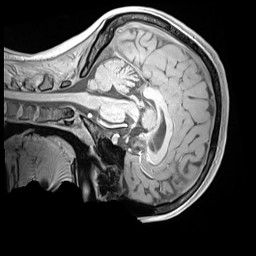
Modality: MP2RAGE
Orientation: sagittal
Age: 14
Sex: female
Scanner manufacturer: siemens
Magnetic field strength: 3 T
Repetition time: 4 s
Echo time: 0.00303 s